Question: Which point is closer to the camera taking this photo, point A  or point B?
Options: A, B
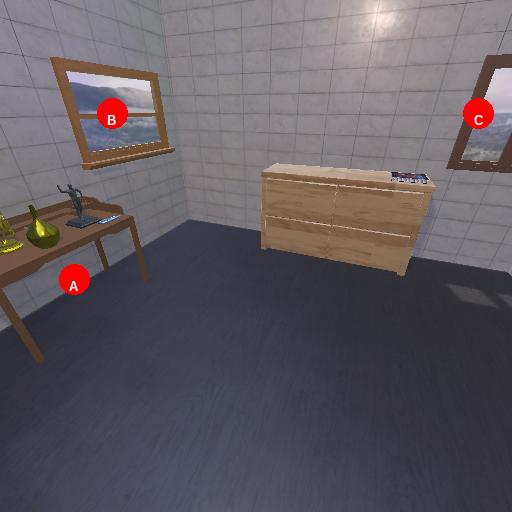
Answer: A